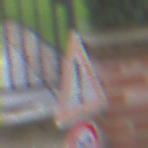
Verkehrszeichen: Gefahrenstelle
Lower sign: Geschwindigkeit80
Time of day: Midday
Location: Outdoor (Urban)
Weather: Overcast
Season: NotSpecified
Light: Natural